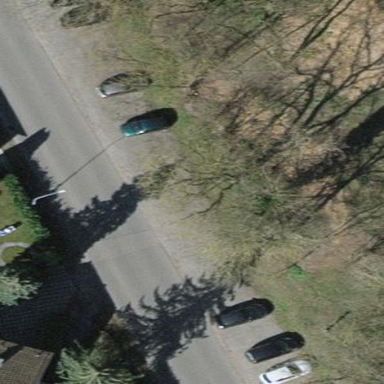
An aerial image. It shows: Parking area with surface.